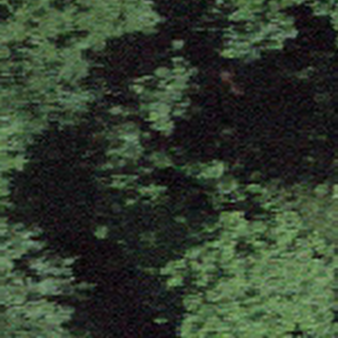
Label: other